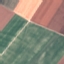
Land use / land cover: AnnualCrop